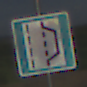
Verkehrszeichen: NothalteUndPannenbucht
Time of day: MorningAfternoon
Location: Outdoor (RoadRail)
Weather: PartlyCloudy
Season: NotSpecified
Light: Natural